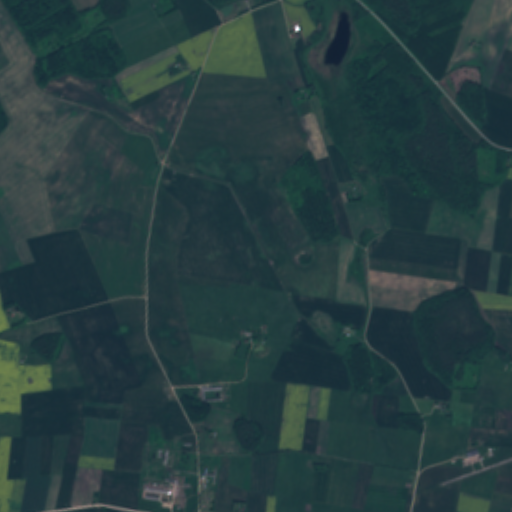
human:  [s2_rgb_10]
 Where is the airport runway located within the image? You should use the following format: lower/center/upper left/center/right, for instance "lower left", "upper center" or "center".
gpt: The airport runway is located in the lower right of the image.
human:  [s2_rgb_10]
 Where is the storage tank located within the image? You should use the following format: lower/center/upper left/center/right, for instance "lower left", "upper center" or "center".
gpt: The storage tank is located in the lower center of the image.
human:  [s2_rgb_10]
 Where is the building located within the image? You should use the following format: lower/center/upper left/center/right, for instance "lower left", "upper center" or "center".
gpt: There is no building in the image.